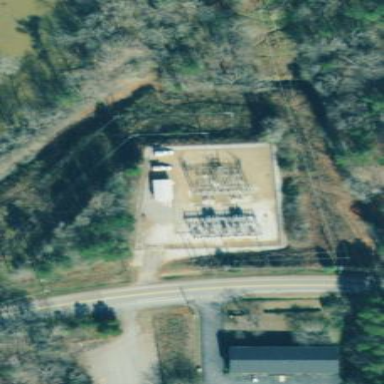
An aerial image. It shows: Distribution substation surrounded by fence.